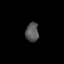
Tissue: skin
Cell type: Epithelial cells
Senescence score: 0.2852
Nuclear area (px): 244
Mean DAPI intensity: 86.664